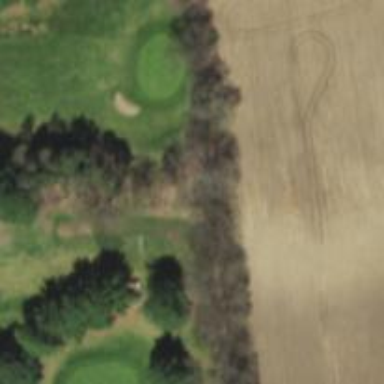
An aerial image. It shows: Golf tee.